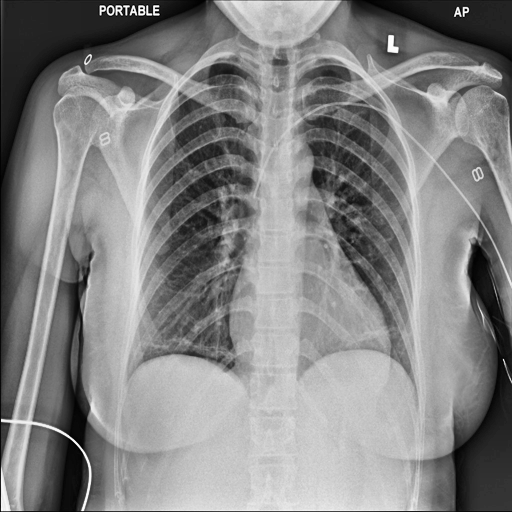
Finding: NORMAL